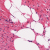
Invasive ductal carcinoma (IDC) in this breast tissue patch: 0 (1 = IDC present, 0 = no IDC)